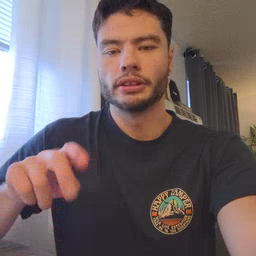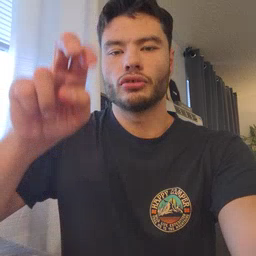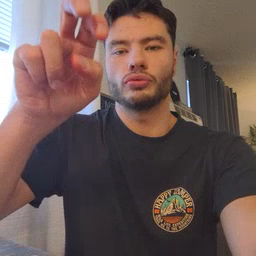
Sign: stairs